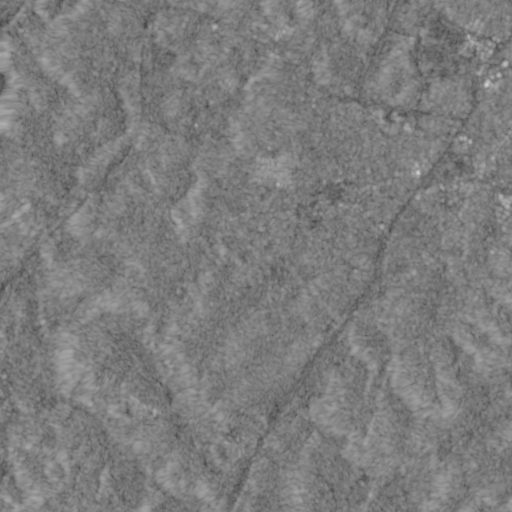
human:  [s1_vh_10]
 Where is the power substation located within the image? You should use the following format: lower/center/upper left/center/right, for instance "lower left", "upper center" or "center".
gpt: The power substation is located in the upper center of the image.
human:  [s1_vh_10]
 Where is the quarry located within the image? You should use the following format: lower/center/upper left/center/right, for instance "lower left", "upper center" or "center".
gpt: The quarry is located in the lower left of the image.
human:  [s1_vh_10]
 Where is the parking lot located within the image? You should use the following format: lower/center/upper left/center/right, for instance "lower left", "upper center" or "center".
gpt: There is no parking lot in the image.

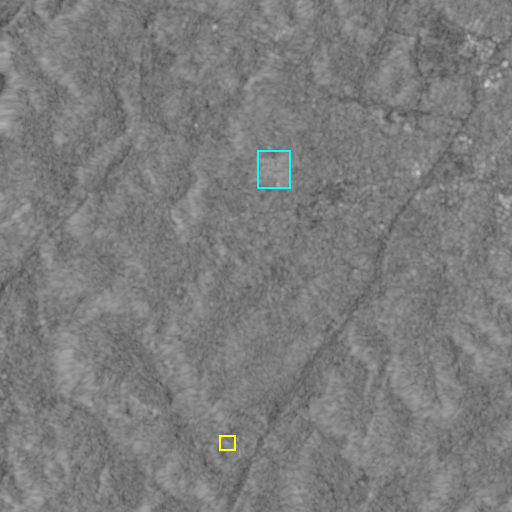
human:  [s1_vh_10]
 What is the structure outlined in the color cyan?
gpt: The structure outlined in cyan is a power substation.
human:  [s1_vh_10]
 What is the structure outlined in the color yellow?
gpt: The structure outlined in yellow is a quarry.
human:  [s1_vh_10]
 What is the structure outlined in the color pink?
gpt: There is no pink outline.